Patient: sex F, age 75
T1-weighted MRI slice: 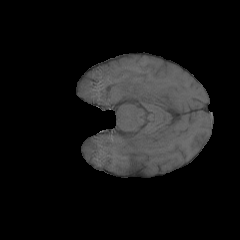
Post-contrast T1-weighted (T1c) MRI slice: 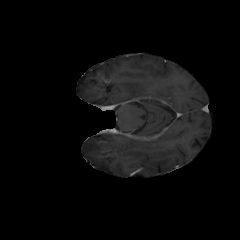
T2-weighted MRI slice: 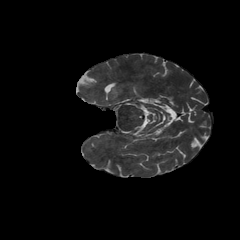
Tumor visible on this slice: no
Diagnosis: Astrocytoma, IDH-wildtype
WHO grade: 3